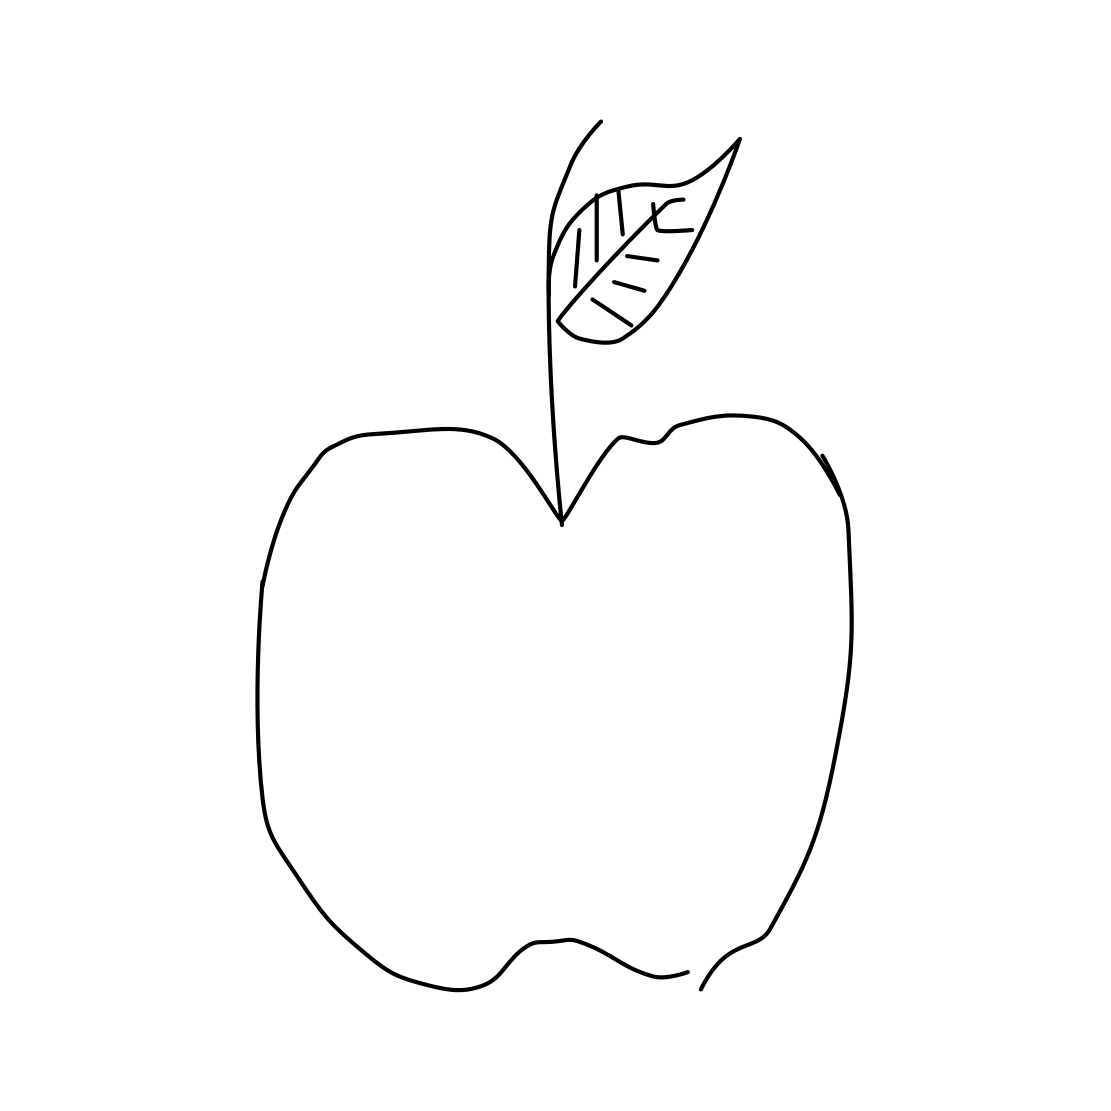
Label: apple